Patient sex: F
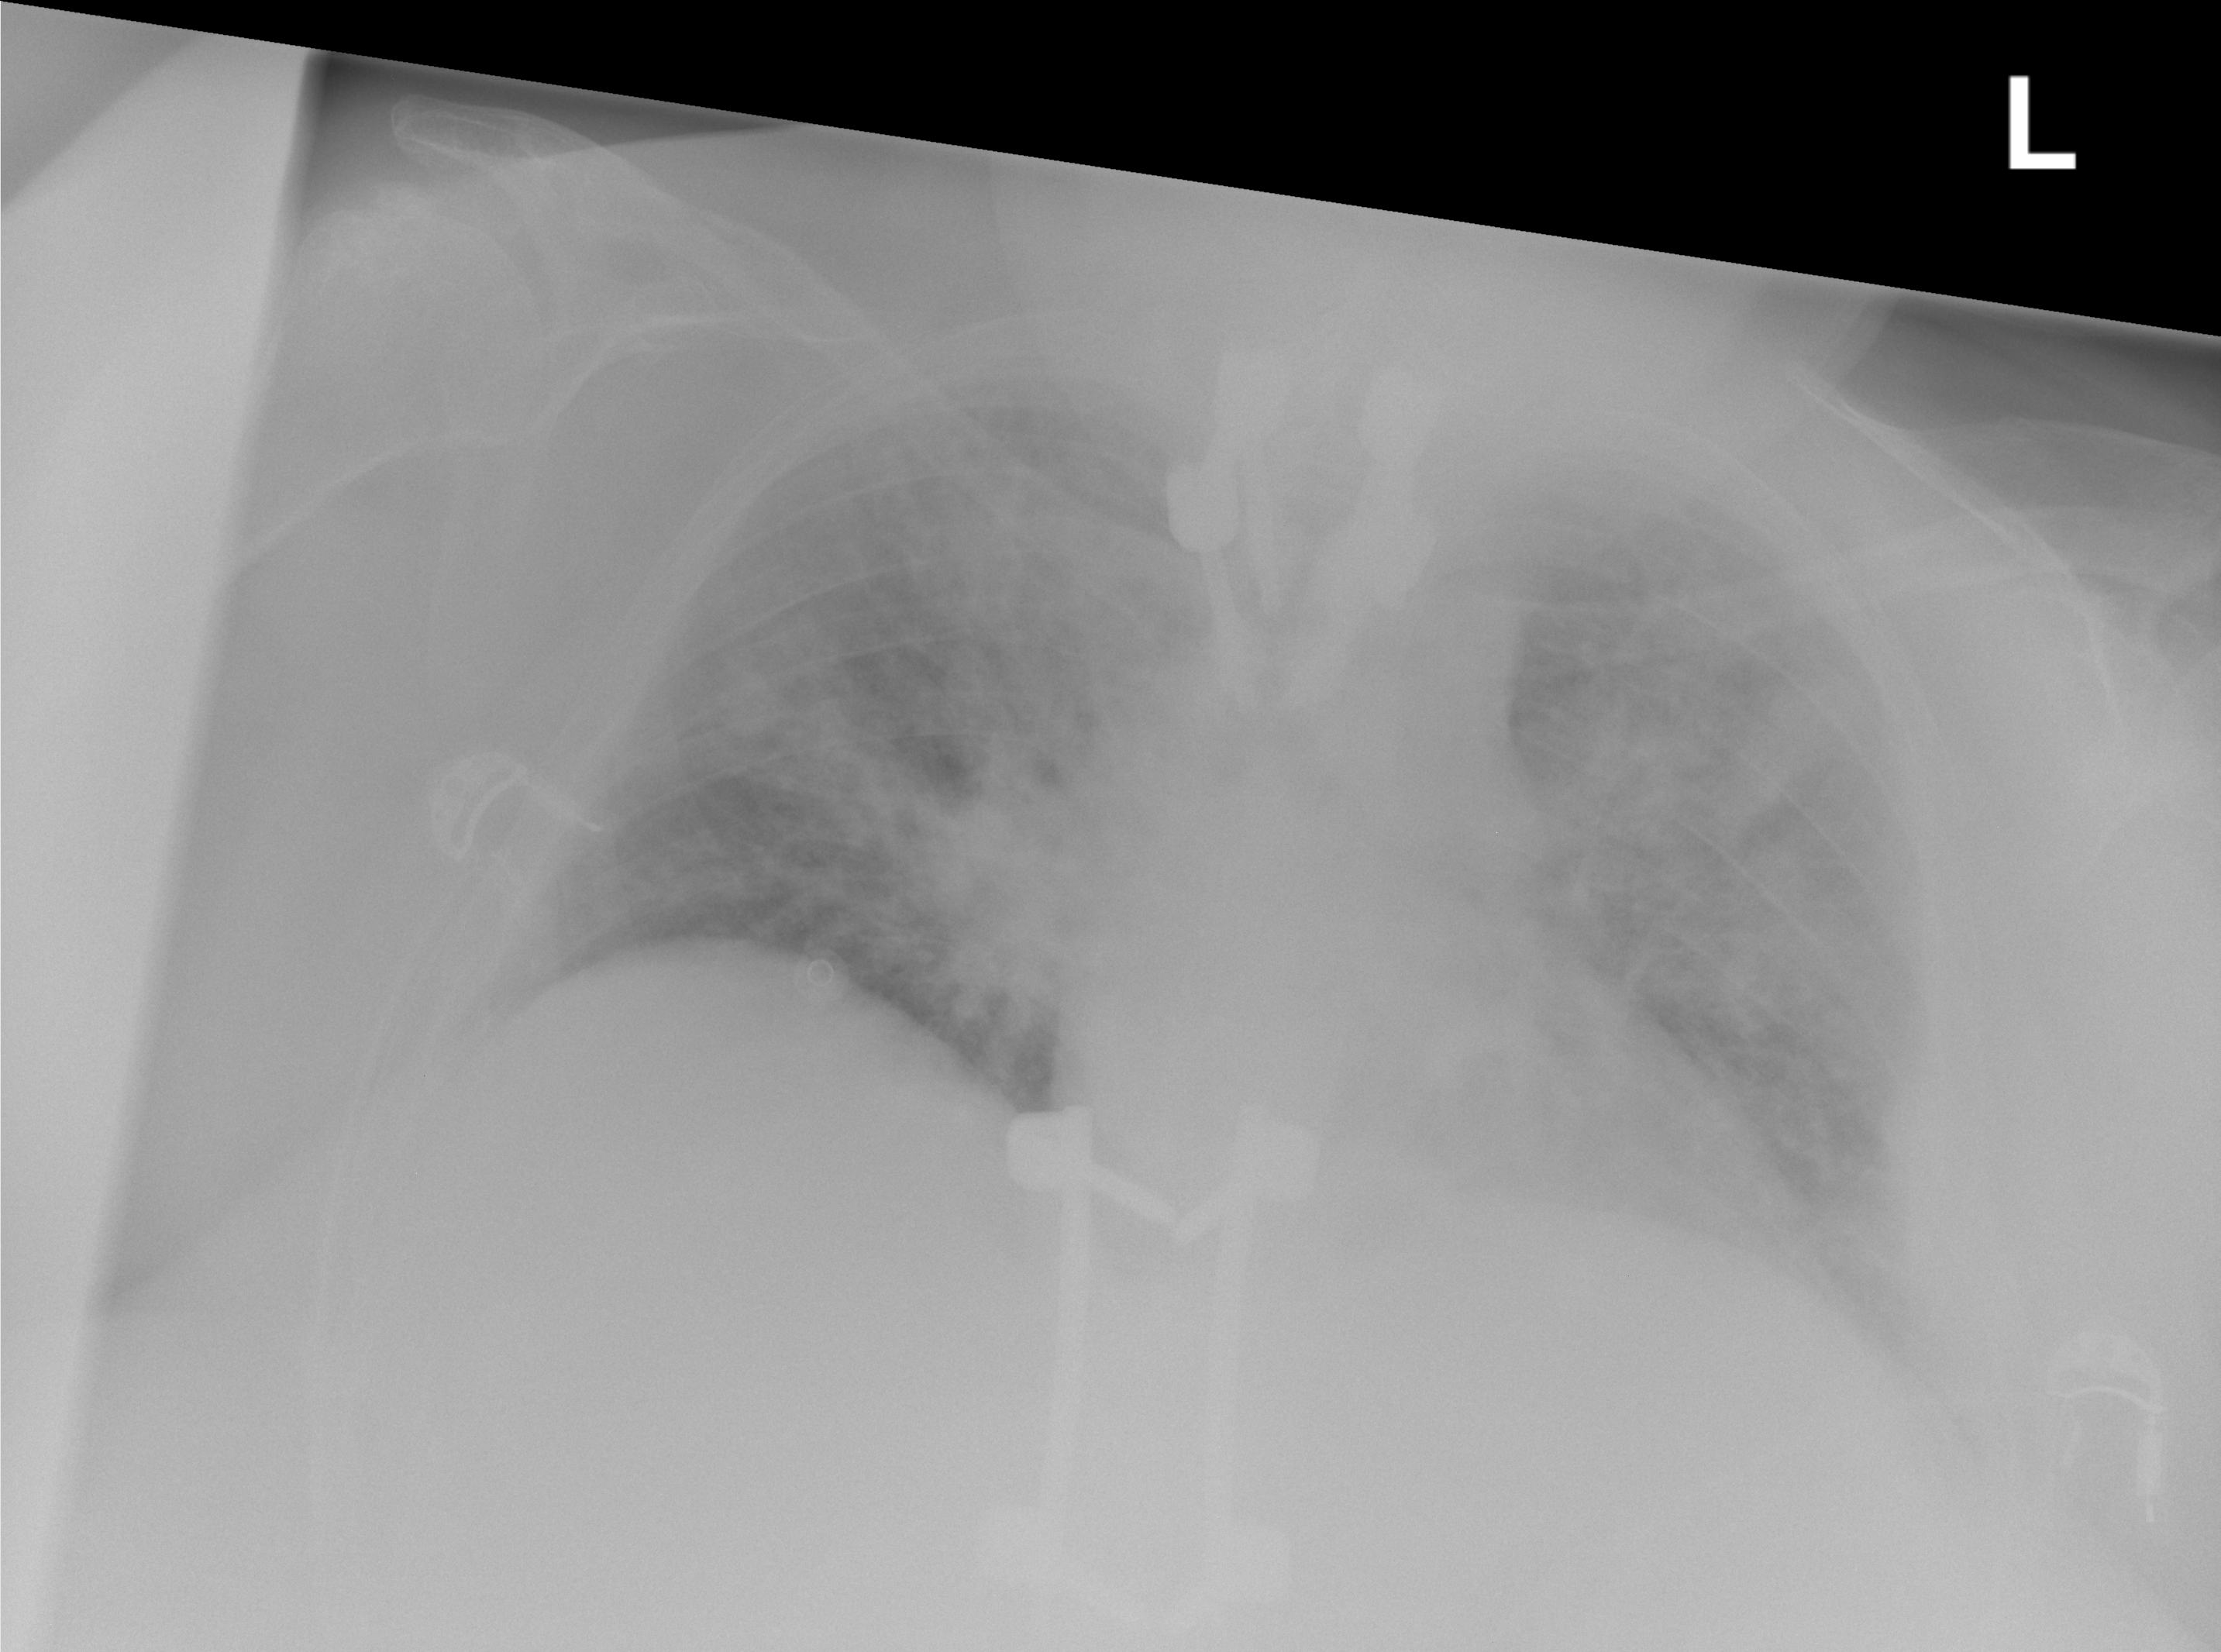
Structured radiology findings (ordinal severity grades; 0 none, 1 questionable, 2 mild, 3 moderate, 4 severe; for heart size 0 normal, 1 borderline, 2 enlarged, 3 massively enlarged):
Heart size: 0
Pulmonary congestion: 0
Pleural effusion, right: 0
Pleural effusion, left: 2
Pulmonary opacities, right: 3
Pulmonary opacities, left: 3
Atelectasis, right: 0
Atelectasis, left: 0